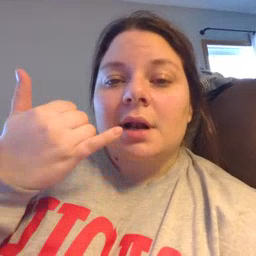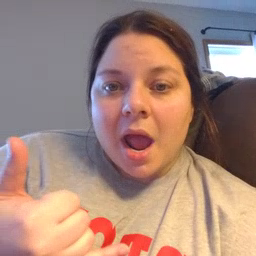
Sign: now